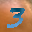
Label: 3